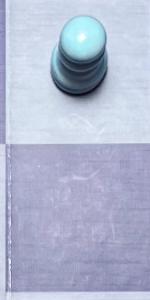
Label: Empty